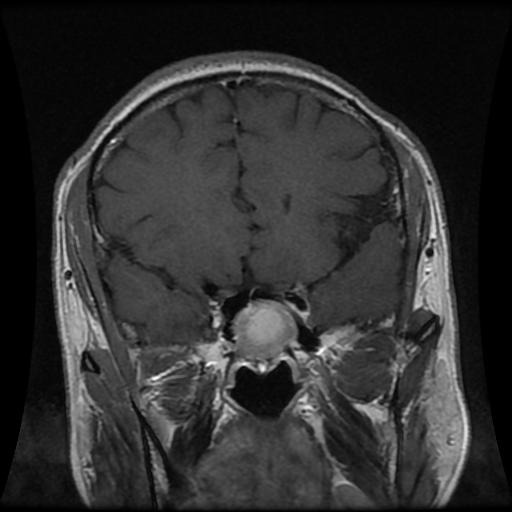
Label: pituitary